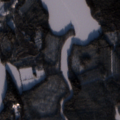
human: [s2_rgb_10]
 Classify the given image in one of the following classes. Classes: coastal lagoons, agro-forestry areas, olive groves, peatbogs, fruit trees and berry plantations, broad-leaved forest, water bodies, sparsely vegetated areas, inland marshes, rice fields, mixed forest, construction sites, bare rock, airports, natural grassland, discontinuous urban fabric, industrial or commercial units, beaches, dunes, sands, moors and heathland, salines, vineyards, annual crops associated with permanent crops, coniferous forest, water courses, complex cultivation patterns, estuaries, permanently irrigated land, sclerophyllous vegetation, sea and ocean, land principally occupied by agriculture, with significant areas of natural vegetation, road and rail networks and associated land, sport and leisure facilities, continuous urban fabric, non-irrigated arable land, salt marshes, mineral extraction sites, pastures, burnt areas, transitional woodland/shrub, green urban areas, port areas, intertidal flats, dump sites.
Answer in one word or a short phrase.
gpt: coniferous forest, mixed forest, transitional woodland/shrub, water bodies